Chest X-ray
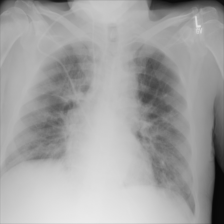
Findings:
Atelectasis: negative
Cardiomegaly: negative
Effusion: negative
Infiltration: negative
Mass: negative
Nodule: negative
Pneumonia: negative
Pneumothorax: negative
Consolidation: negative
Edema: negative
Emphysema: negative
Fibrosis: negative
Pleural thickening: negative
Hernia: negative